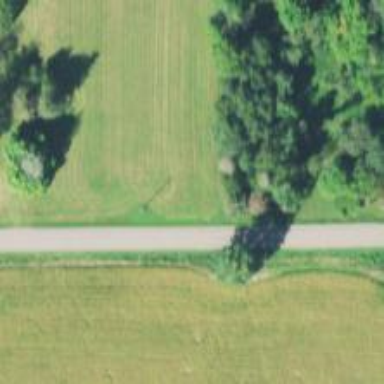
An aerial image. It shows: Tertiary road.